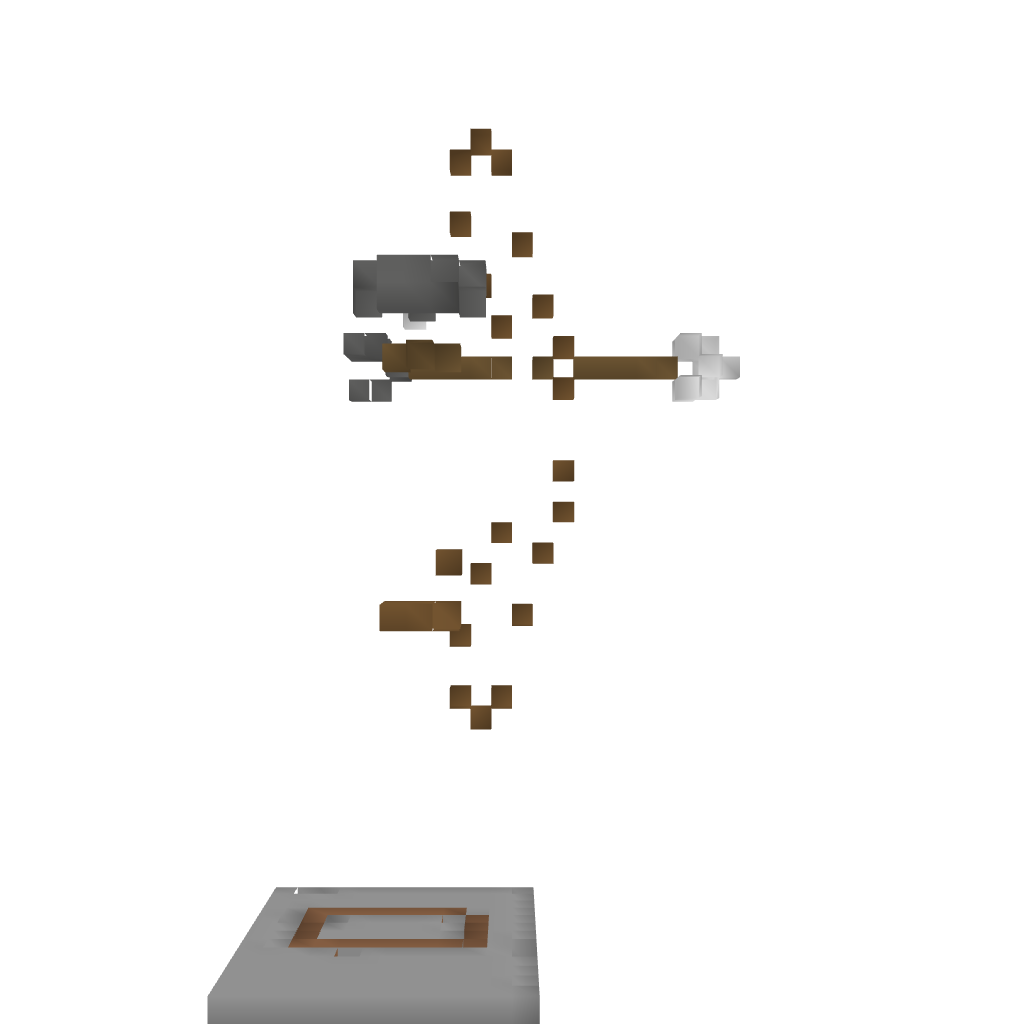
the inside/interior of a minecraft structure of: Statue of Artemis